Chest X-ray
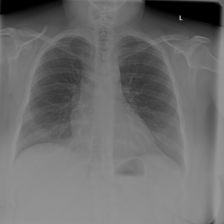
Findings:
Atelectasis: negative
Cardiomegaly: negative
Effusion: negative
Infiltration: negative
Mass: negative
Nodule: negative
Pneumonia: negative
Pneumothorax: positive
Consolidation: negative
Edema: negative
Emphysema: negative
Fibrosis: negative
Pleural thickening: negative
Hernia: negative